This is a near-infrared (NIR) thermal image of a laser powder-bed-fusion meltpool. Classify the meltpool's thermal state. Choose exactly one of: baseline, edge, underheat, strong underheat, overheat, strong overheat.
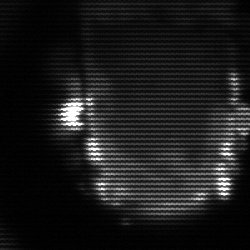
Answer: baseline